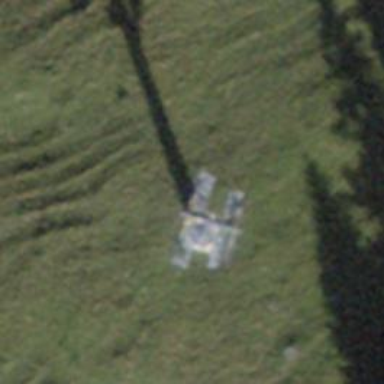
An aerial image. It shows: Pylon used for aerialway.